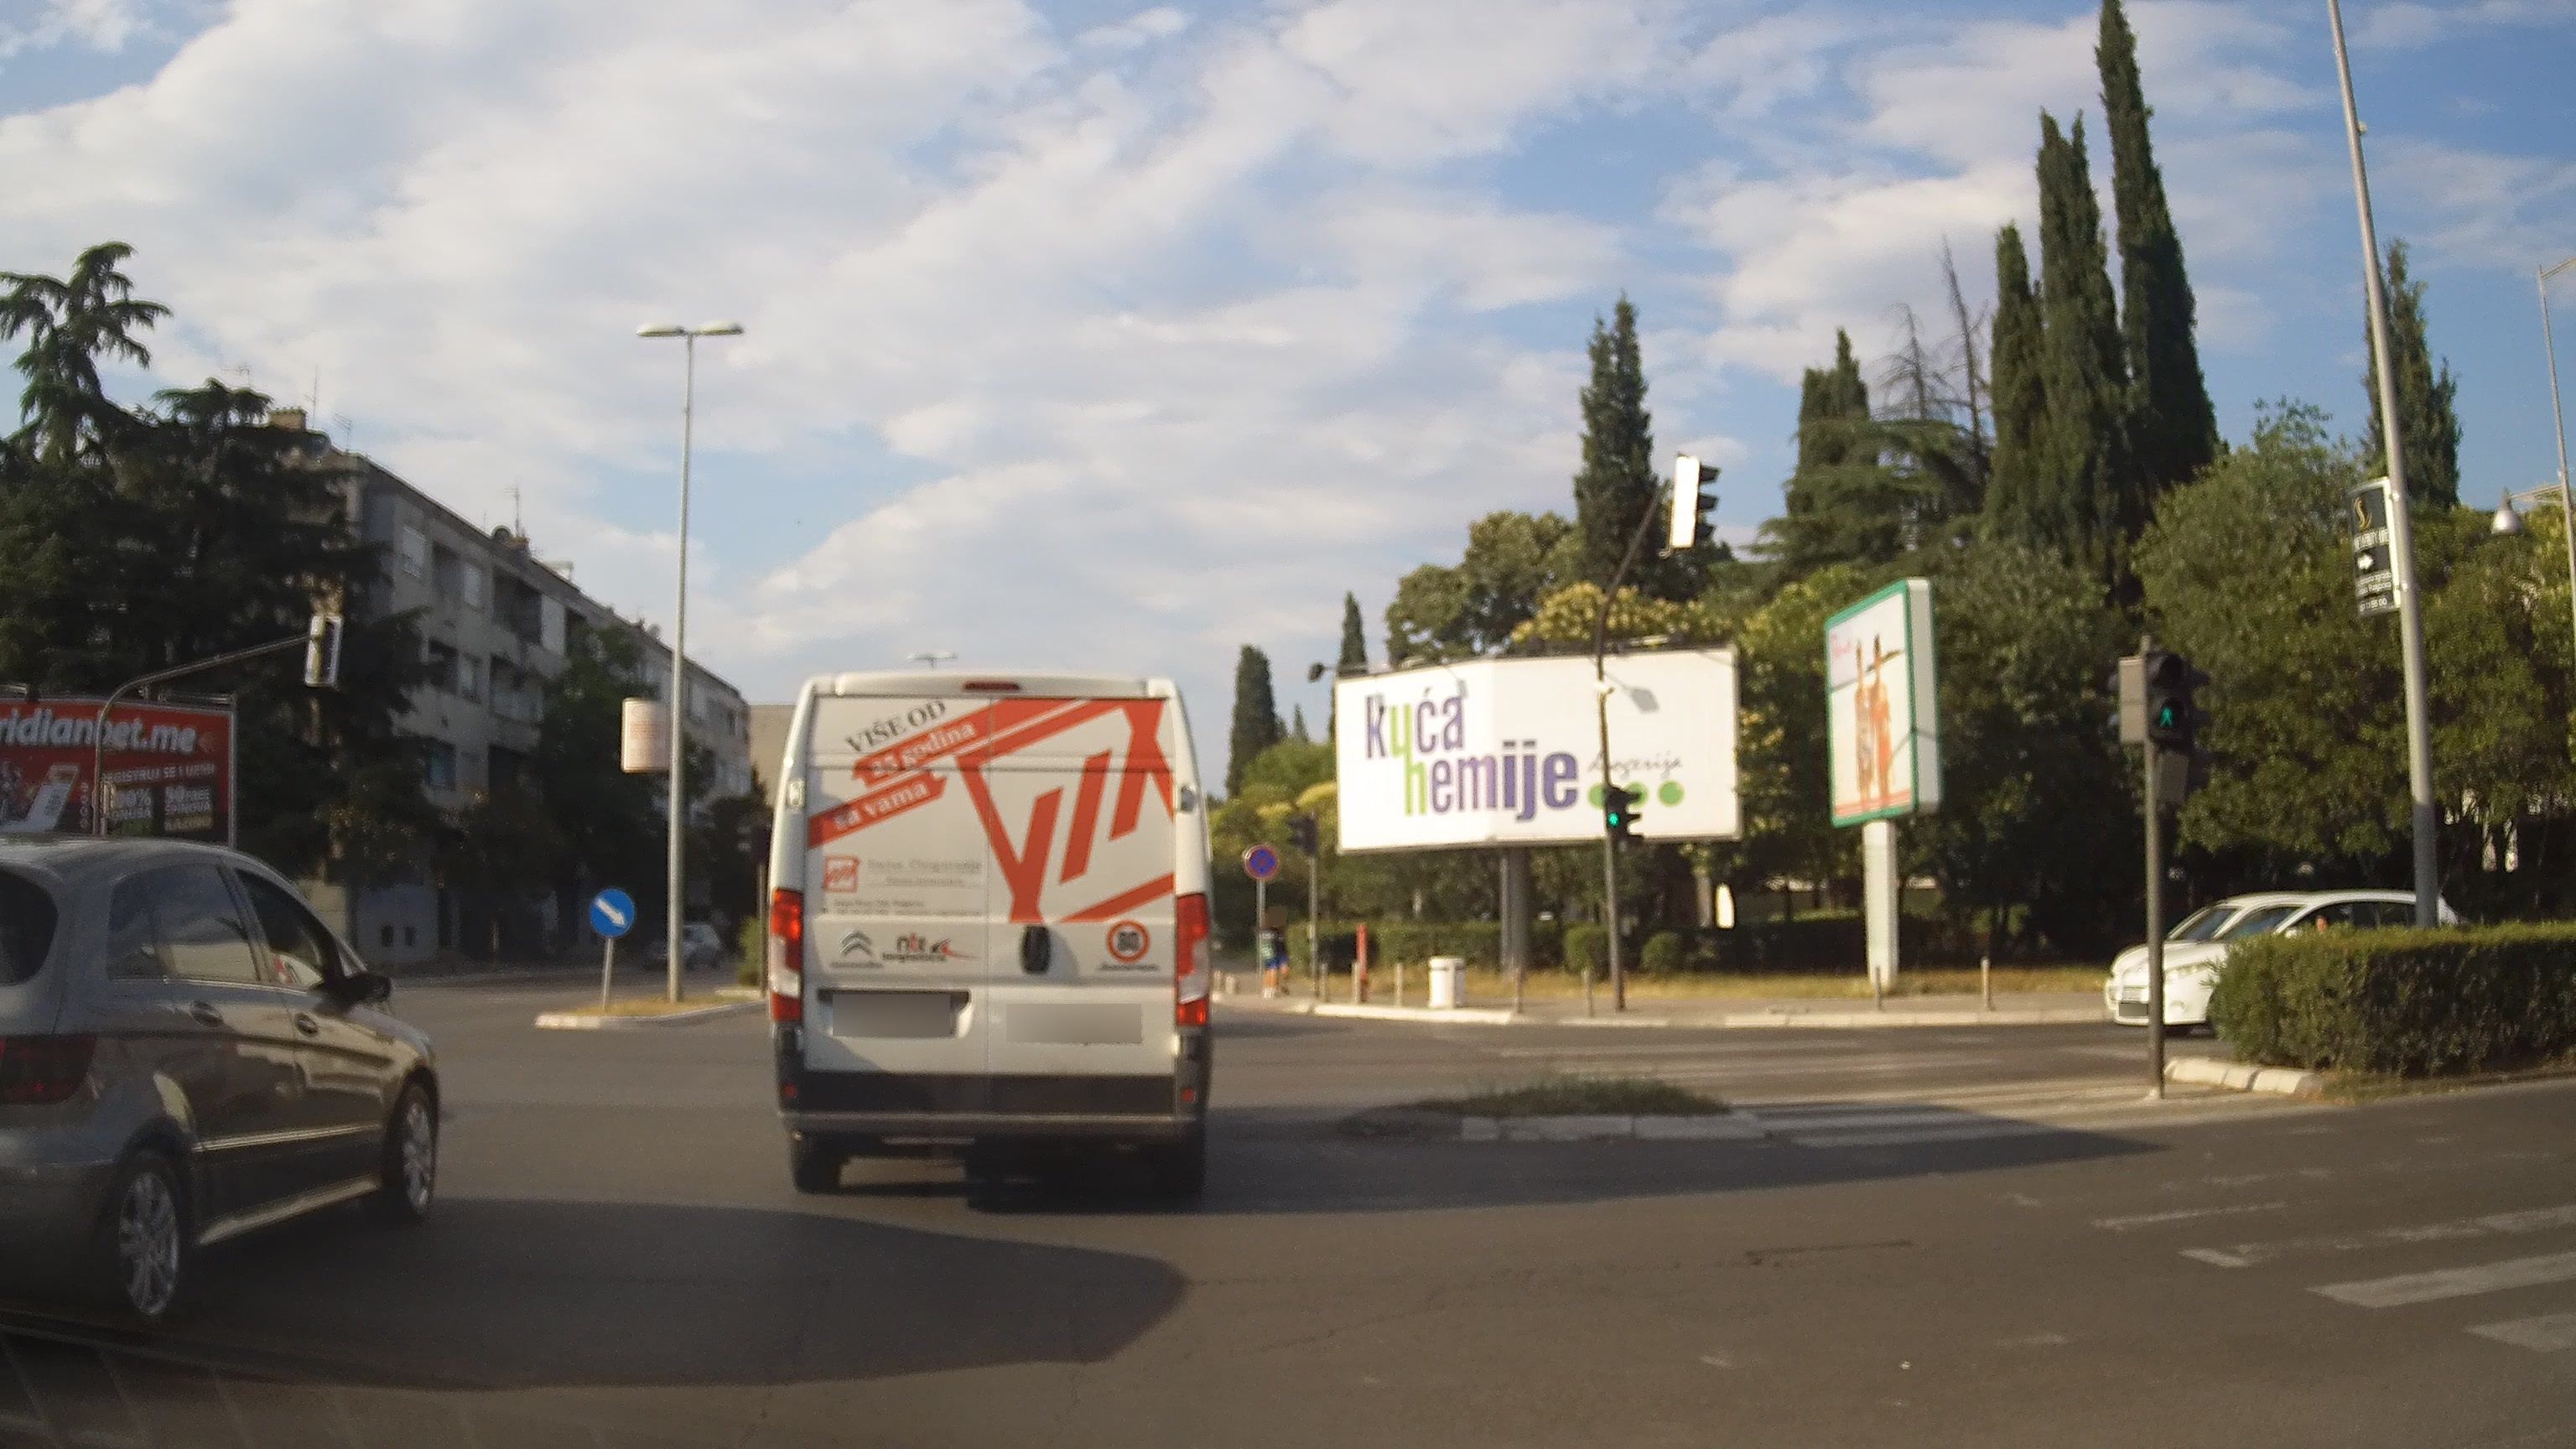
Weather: clear
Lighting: day
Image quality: good
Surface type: driving surface
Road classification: secondary
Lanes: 2
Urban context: urban centre
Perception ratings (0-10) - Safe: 3.28, Lively: 7.06, Beautiful: 4.32, Boring: 4.92, Depressing: 4.58, Wealthy: 7.33